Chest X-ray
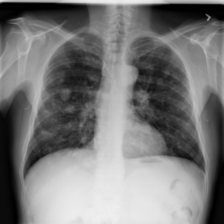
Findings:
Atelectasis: negative
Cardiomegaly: negative
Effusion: negative
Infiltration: negative
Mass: negative
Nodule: positive
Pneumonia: negative
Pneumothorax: negative
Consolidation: negative
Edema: negative
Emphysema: negative
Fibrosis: negative
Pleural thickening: negative
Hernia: negative